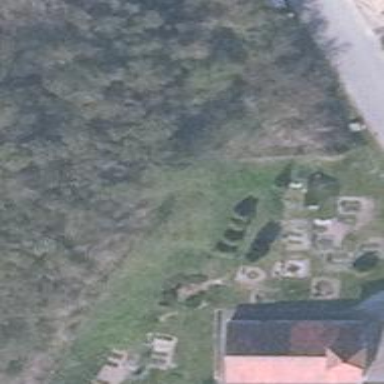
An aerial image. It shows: Graveyard.